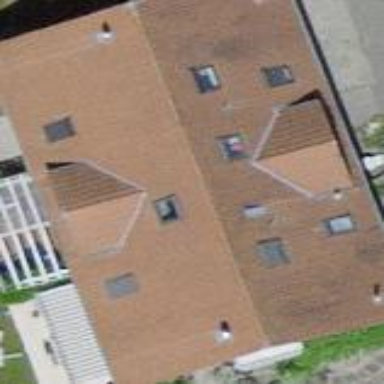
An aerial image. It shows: Gabled terrace building with roof tiles.